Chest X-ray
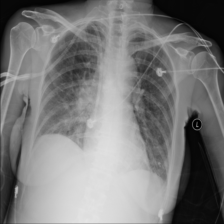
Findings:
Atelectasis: negative
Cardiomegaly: negative
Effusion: negative
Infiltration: negative
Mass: positive
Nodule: negative
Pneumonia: negative
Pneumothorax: negative
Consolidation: negative
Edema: positive
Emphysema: negative
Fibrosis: negative
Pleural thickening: negative
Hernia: negative